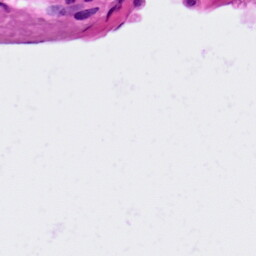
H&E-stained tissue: Lung